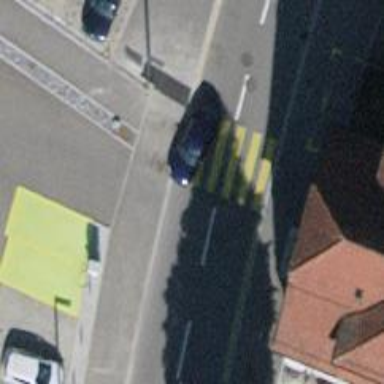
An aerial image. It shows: Uncontrolled zebra crossing on the road.